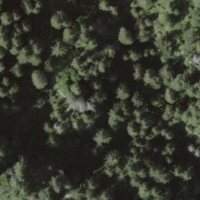
EUNIS habitat code: 43
Species observed at this site:
Caltha palustris